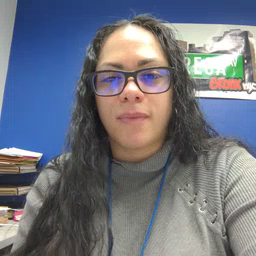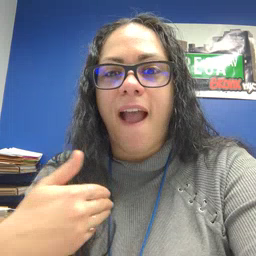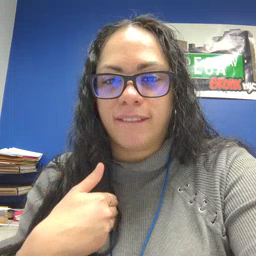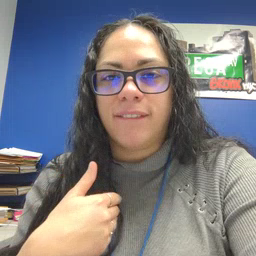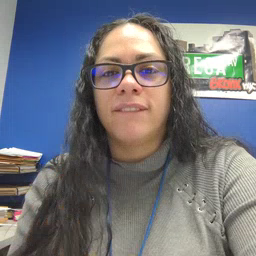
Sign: have